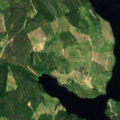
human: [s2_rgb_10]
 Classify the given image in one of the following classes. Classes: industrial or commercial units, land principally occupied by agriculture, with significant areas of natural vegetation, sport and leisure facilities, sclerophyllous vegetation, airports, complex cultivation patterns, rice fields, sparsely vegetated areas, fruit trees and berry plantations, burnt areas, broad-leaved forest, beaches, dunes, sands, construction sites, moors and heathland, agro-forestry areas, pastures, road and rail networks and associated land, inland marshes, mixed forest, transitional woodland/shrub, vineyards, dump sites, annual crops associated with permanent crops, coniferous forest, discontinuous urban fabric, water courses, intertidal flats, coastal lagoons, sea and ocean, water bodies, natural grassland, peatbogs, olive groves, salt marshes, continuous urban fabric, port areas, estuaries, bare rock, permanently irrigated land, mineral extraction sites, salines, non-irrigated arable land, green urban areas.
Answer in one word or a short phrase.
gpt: coniferous forest, mixed forest, transitional woodland/shrub, water bodies